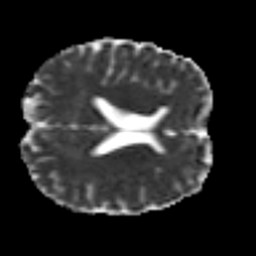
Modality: MD
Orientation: axial
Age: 47
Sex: male
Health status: healthy
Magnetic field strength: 3 T
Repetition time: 8.4 s
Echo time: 0.0926 s